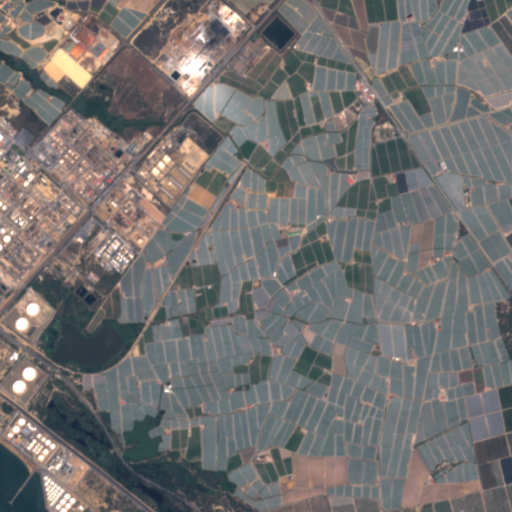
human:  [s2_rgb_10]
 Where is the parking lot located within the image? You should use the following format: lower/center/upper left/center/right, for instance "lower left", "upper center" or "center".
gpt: The parking lot is located in the upper left of the image.
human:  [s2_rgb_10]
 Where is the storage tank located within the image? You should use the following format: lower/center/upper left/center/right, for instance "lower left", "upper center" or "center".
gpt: The storage tank is located in the lower left of the image.
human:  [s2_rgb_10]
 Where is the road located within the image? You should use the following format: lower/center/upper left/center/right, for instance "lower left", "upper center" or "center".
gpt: There is no road in the image.